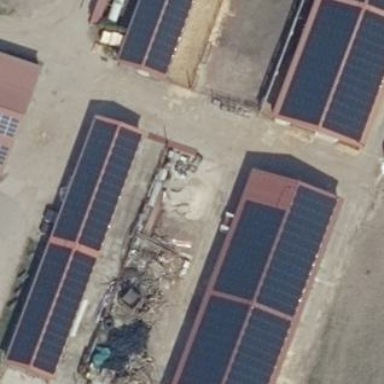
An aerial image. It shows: Small solar photovoltaic panel generator inside building.